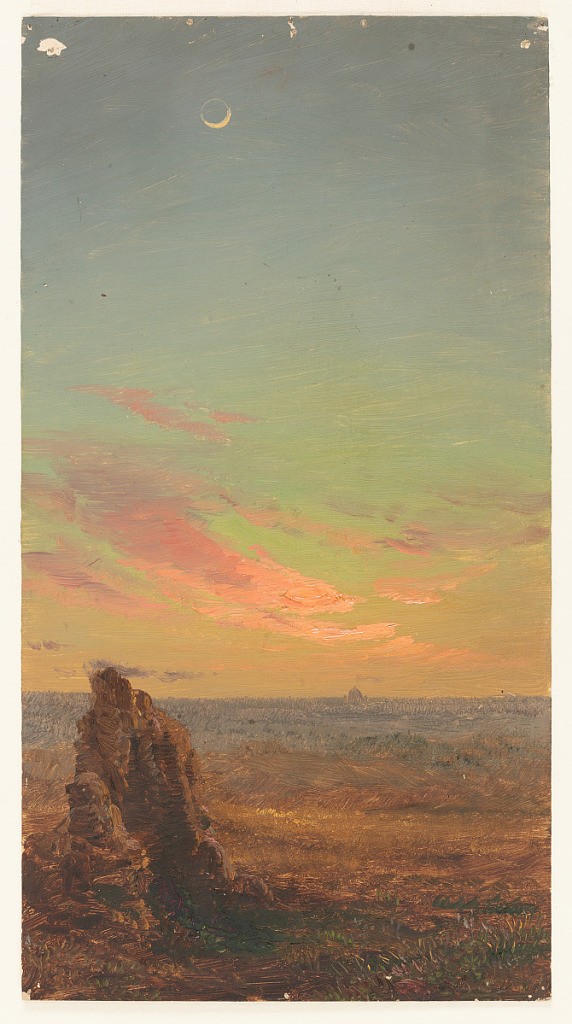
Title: Sunset near Rome
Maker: Frederic Edwin Church, American, 1826–1900
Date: November 1868 - April 1869
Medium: Oil on paperboard
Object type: Drawing
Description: Landscape study showing an elevated view of Rome at sunset from the slope of a nearby hill, possibly in Frascati. In the foreground, a rocky outcropping stands among grass and shrubs at left. In the distance, across an indefinite and seemingly wooded expanse, the dome of St. Peter's Basilica is visible at center right. Bright pink and red sunset clouds hang above the horizon in a sky that transitions from yellow and orange to a deep blue and green. Above, at center left, the silver sliver of a crescent moon is suspended above the scene.